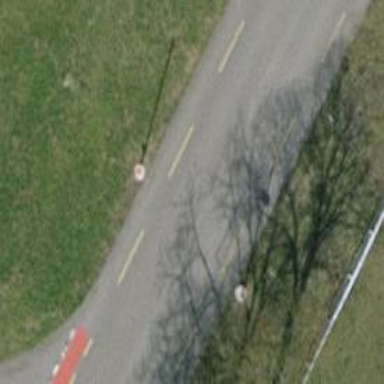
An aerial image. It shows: Lift gate barrier.